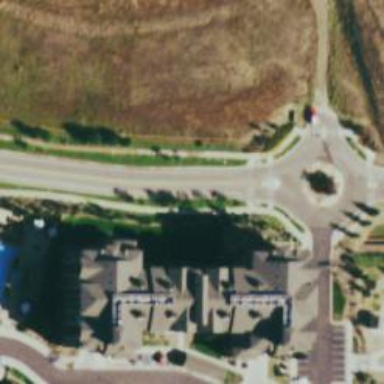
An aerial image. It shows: Excellent visible footway trail.